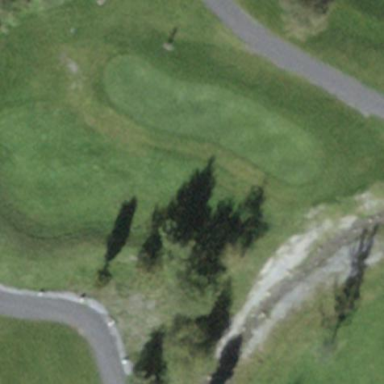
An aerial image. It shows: Grass area designated as golf tee.